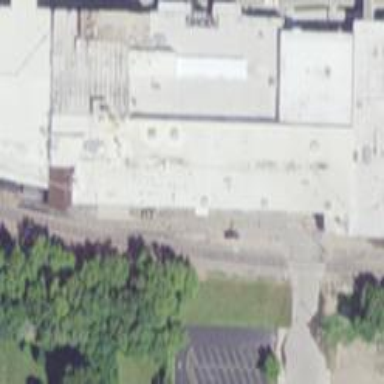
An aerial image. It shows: Industrial building.